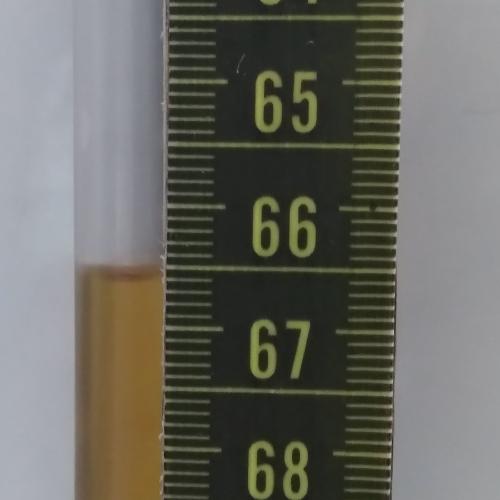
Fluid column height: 66.6 cm